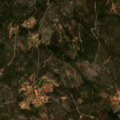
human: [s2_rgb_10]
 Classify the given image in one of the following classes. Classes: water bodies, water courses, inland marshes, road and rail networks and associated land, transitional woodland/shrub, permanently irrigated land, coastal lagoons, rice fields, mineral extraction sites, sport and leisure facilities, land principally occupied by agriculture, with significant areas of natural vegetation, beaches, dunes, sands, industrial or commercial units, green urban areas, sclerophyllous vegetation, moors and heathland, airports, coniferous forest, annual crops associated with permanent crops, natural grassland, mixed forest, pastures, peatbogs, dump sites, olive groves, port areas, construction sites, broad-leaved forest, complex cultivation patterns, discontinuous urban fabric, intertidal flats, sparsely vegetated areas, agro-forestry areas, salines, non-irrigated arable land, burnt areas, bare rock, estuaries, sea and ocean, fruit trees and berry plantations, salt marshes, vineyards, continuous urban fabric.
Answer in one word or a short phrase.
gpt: land principally occupied by agriculture, with significant areas of natural vegetation, broad-leaved forest, transitional woodland/shrub